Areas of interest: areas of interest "Park and greenspace"
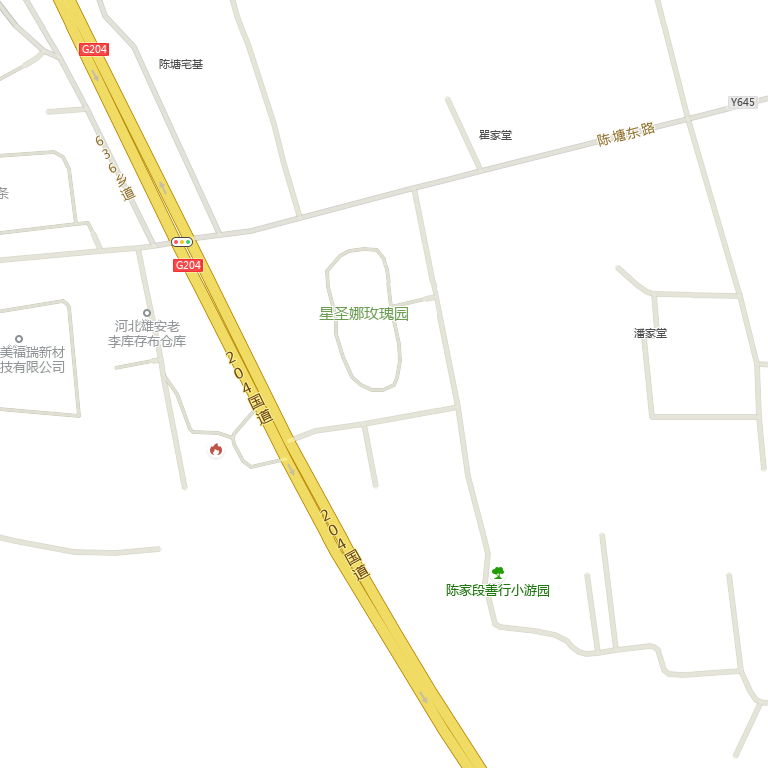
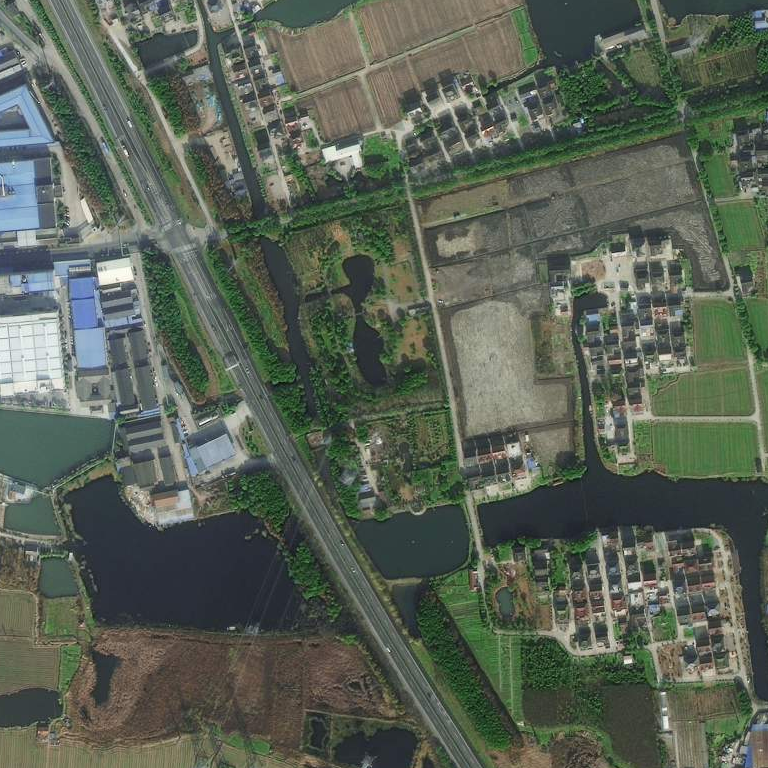